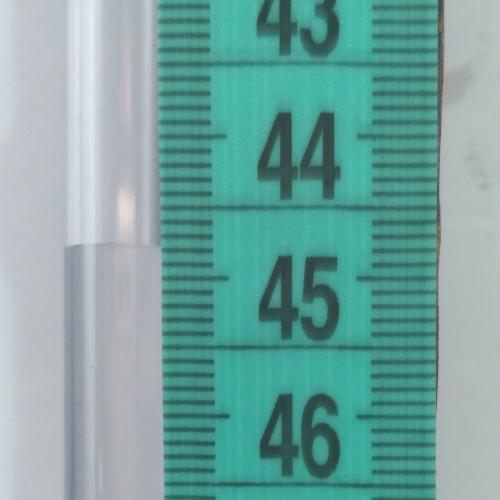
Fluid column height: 44.8 cm